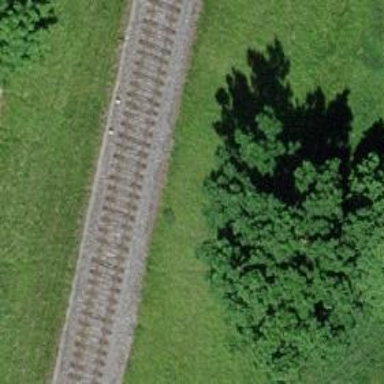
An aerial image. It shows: Railway track with contact lines for electrification.